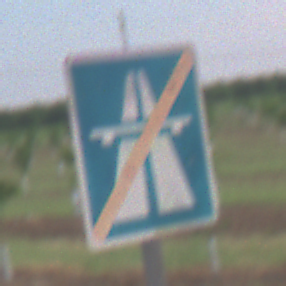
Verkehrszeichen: EndeAutbahn
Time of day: SunriseSunset
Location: Outdoor (Nature)
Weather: PartlyCloudy
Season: NotSpecified
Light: Natural